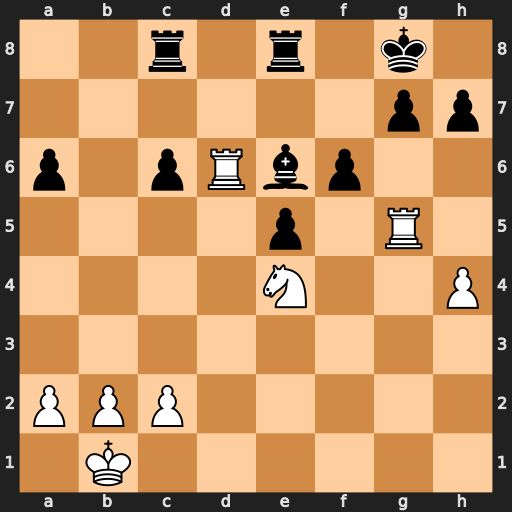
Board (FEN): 2r1r1k1/6pp/p1pRbp2/4p1R1/4N2P/8/PPP5/1K6
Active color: w
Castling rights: -
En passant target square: -
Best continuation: Nxf6+ Kf7 Nxe8